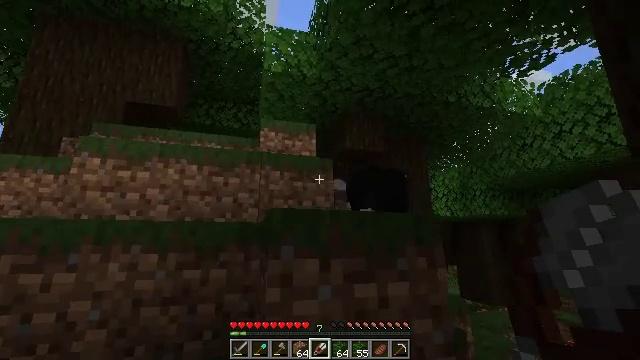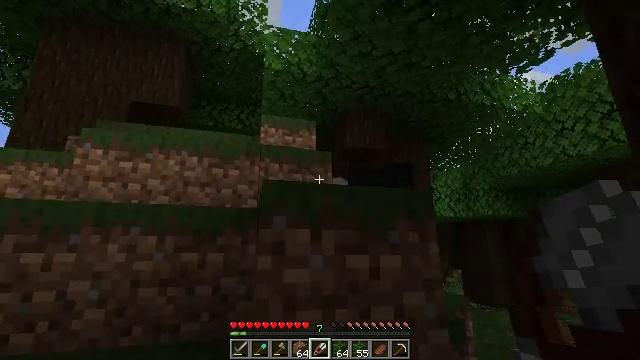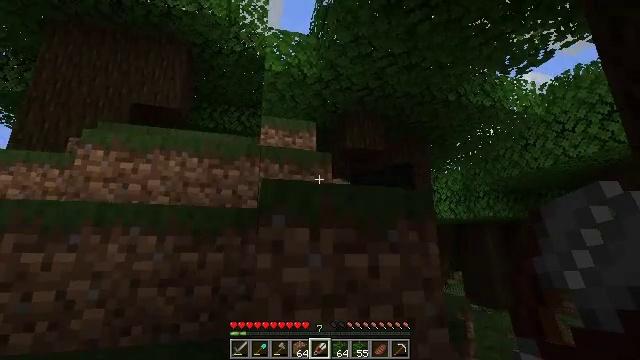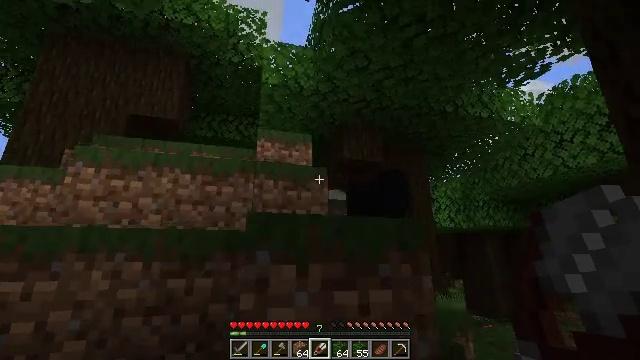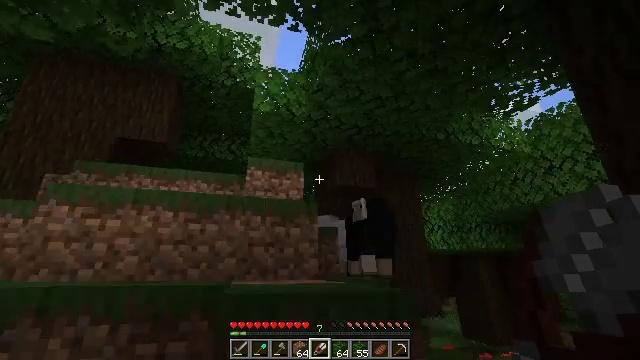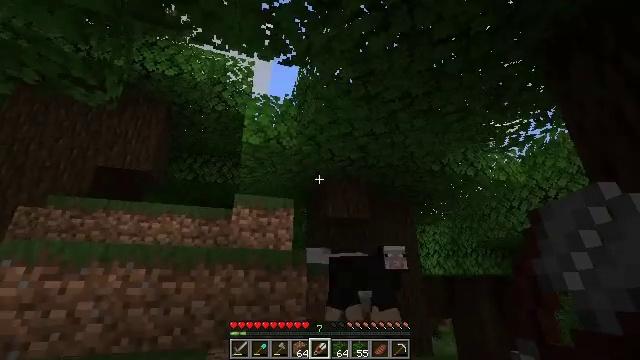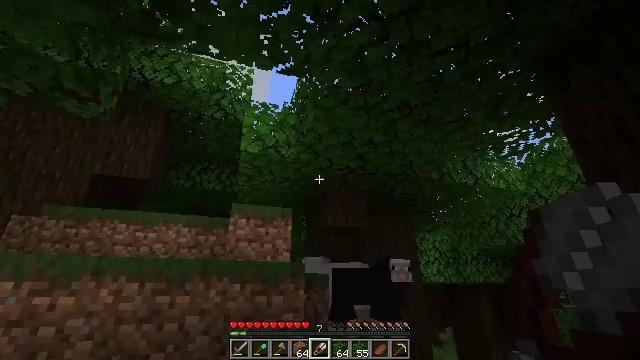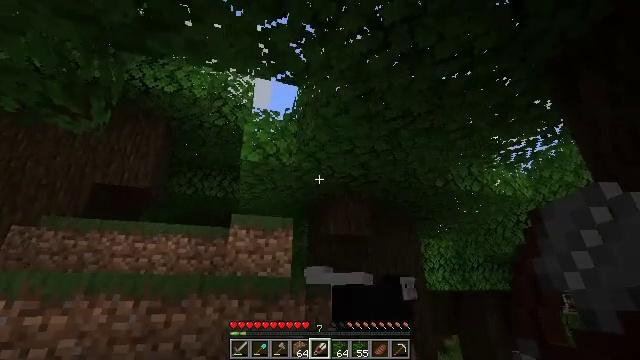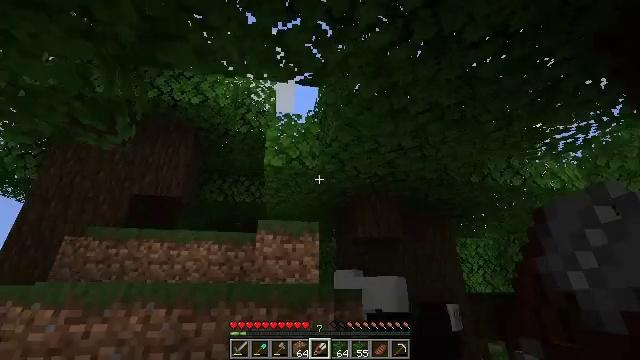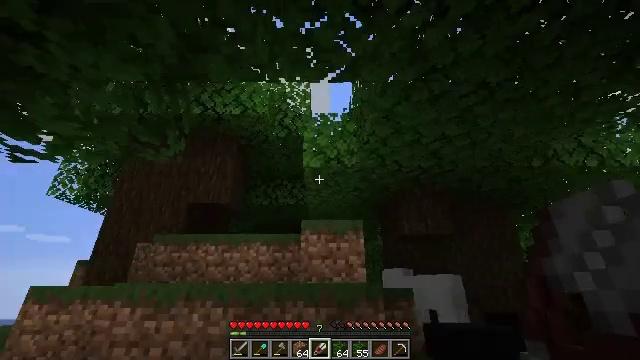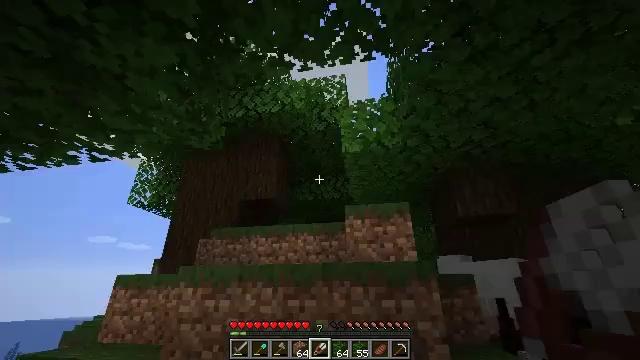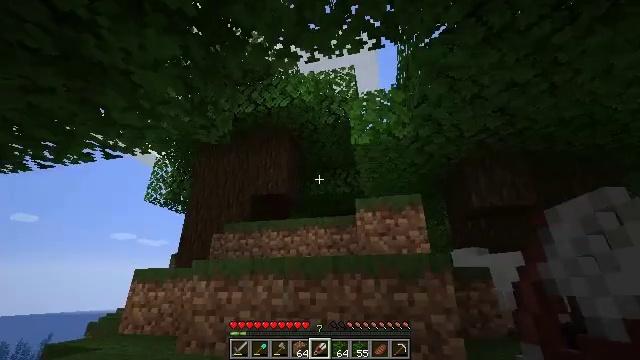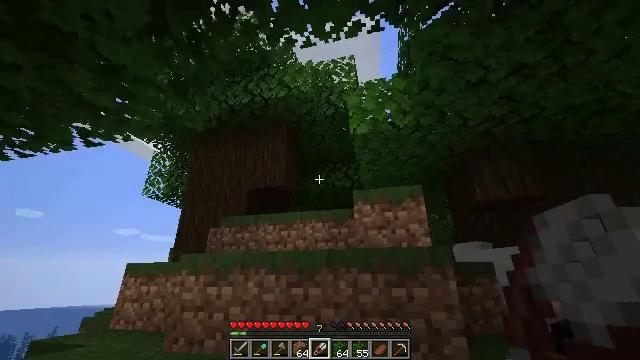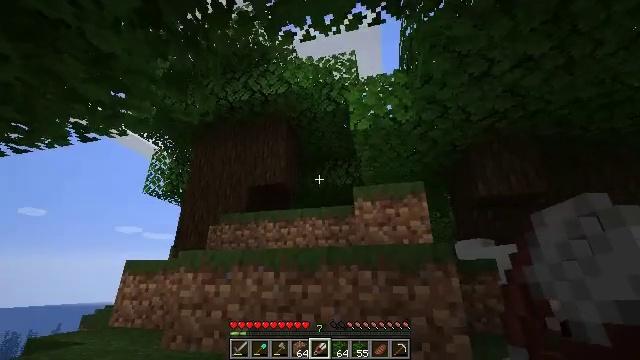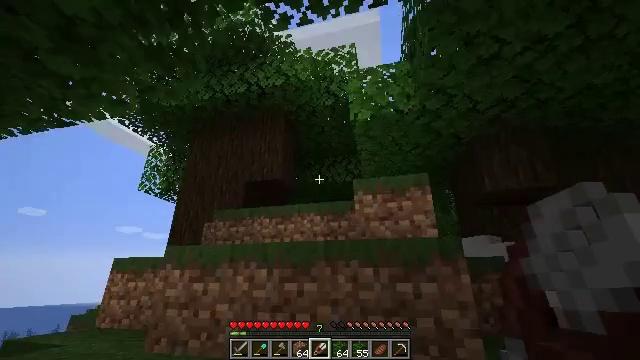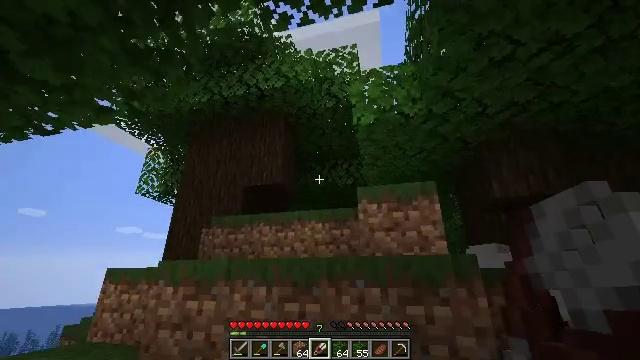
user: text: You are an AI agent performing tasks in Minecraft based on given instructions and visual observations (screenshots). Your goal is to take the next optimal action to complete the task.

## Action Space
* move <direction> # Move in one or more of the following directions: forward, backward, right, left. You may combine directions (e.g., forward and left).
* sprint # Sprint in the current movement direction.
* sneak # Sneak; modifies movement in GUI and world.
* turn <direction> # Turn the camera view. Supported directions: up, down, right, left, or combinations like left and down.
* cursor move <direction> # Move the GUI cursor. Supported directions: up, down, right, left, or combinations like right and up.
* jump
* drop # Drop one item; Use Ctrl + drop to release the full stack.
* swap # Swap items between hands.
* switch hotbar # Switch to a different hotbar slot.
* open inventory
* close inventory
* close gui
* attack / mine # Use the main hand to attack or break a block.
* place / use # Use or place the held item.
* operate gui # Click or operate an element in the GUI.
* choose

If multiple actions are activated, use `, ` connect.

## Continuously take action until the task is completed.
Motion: motion action
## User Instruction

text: Gather dark oak leaves from the canopy.
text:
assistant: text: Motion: move forward, turn up
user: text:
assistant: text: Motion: move forward, jump
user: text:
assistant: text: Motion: move forward, turn up, jump
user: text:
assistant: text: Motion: move forward, turn right and up, jump
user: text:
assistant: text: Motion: move forward, turn right and up, jump
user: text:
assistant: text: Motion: move forward, turn up, jump
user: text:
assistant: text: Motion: move forward, jump
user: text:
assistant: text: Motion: move forward, turn left
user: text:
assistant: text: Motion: move forward, turn left
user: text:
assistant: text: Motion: move forward, turn left
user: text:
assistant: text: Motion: move forward, turn left and down
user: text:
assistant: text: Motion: move forward
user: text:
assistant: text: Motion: move forward
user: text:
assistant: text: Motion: move forward
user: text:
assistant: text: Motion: move forward, jump
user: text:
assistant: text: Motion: move forward, jump
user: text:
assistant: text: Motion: move forward, jump
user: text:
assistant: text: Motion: move forward, jump
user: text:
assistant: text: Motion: move forward, jump
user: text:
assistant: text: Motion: move forward, jump
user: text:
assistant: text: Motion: move forward
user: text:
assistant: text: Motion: move forward, turn right and down
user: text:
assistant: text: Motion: move forward, turn right and down
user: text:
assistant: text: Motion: move forward, turn right and down
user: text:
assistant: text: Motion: move forward, turn down
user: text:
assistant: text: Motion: move forward, turn down
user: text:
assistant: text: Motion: move forward
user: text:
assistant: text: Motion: move forward
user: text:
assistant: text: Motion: move forward, jump
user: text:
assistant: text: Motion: move forward, jump